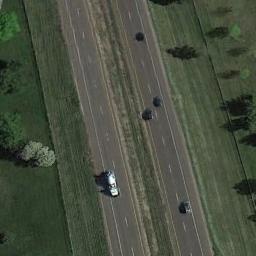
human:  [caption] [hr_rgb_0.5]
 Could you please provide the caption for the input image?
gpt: There are large green lawns and green trees around the freeway, And there are several cars on the freeway .

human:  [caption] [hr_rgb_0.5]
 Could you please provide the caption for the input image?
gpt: The freeway goes through the grass with some cars .

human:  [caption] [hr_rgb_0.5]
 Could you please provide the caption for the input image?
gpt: A straight freeway goes through the lawn with some trees and some cars are driving on the freeway .

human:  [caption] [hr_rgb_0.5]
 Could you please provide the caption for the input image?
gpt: There are many cars on the lower left side of the highway .

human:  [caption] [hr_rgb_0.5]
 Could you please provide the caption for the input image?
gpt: There are green lawns and some bushes along the freeway .